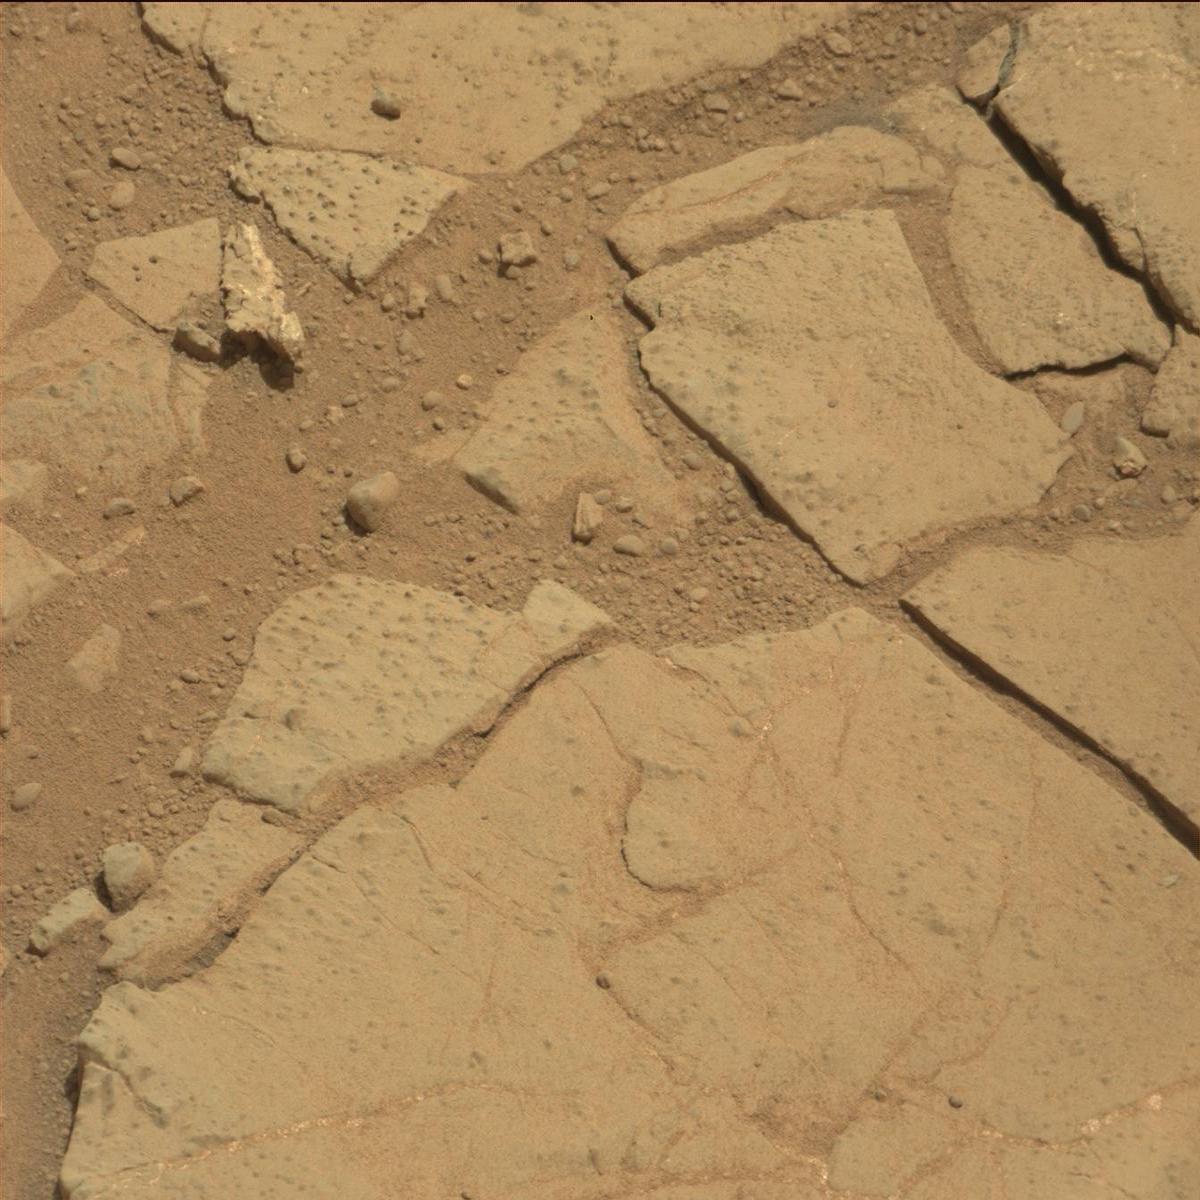
Terrain classes present: Bedrock, Rock, Sand / Soil